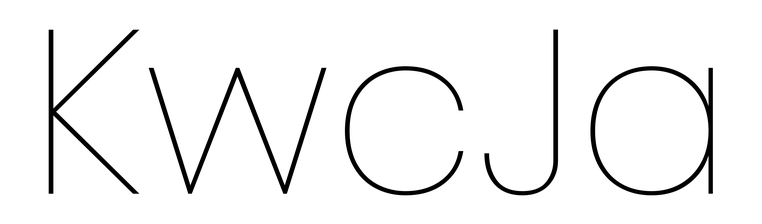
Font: Poppins-Thin